Question: I am trying to make a matrix to display on 7 lines the days of the week and on each line the total of people hired in the years 93,94,95,96,97, 98 and 99 based on a table that has their hire date as for example 02-May-94.
Basically I want to display on console something like:

The problem is that I can not find a way to create such a structure on the 'dbms_output.put_line', as I don't want to create a table for this, I just want to link the results together.
Any ideas would be really welcome.
Thanks in advance.
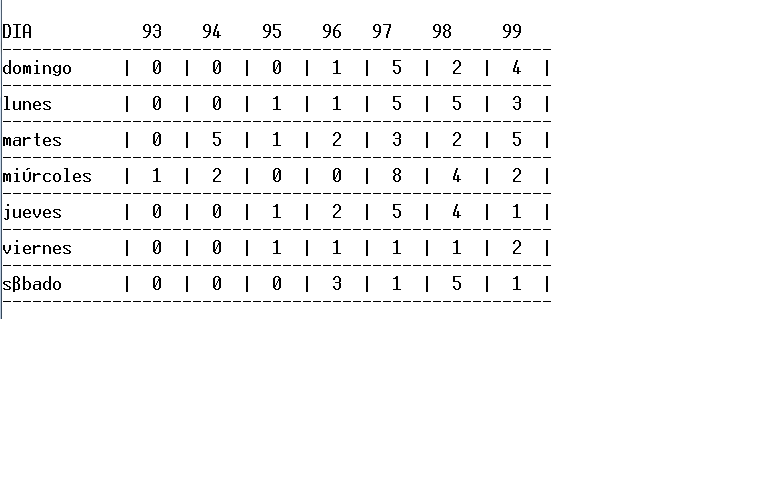
Answer: Ended doing it manually.
DBMS_OUTPUT.PUT_LINE('Dia 93 94 95 96 97 98 99 ');
DBMS_OUTPUT.PUT_LINE('-----------------------------------------------');
DBMS_OUTPUT.PUT_LINE(var_dom );
DBMS_OUTPUT.PUT_LINE('-----------------------------------------------');
DBMS_OUTPUT.PUT_LINE(var_lun);
DBMS_OUTPUT.PUT_LINE('-----------------------------------------------');
DBMS_OUTPUT.PUT_LINE(var_mar);
DBMS_OUTPUT.PUT_LINE('-----------------------------------------------');
DBMS_OUTPUT.PUT_LINE(var_mie);
DBMS_OUTPUT.PUT_LINE('-----------------------------------------------');
DBMS_OUTPUT.PUT_LINE(var_jue);
DBMS_OUTPUT.PUT_LINE('-----------------------------------------------');
DBMS_OUTPUT.PUT_LINE(var_vie);
DBMS_OUTPUT.PUT_LINE('-----------------------------------------------');
DBMS_OUTPUT.PUT_LINE(var_sab);
DBMS_OUTPUT.PUT_LINE('-----------------------------------------------');